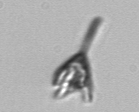
Label: Pyramimonas_longicauda